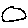
Label: circle